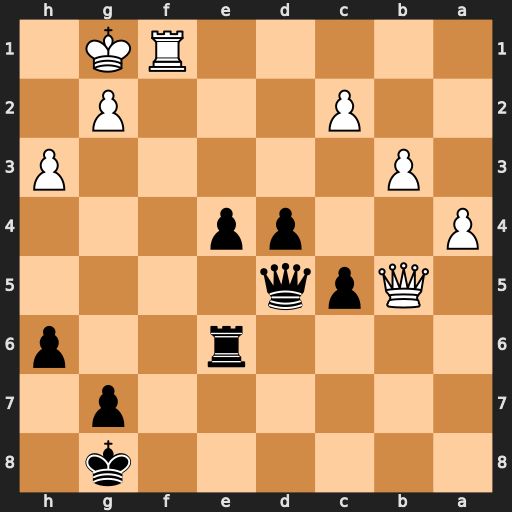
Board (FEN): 6k1/6p1/4r2p/1Qpq4/P2pp3/1P5P/2P3P1/5RK1
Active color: b
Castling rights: -
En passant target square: -
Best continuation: d3 cxd3 exd3 Qb8+ Kh7